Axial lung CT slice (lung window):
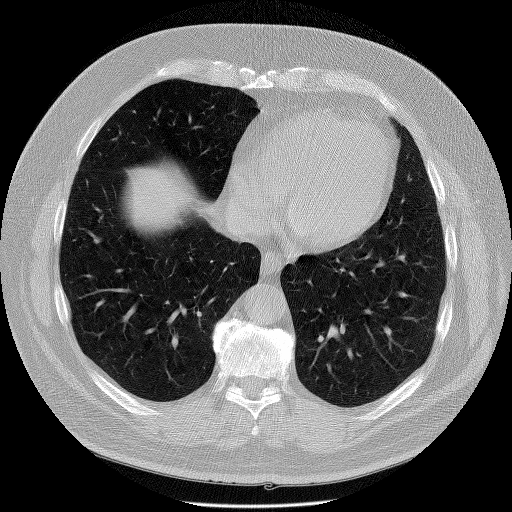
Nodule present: no